Interaction volume radius: 5 \u00c5
Interaction volume height: 15 \u00c5
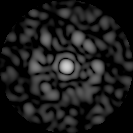
Disorder parameter: 0.8214